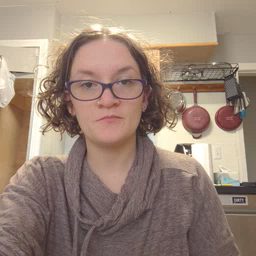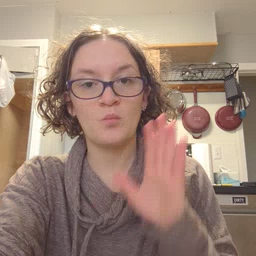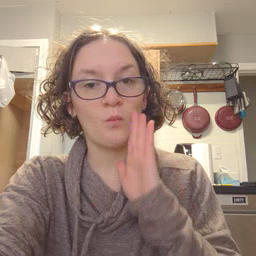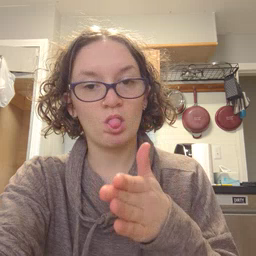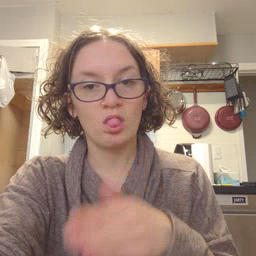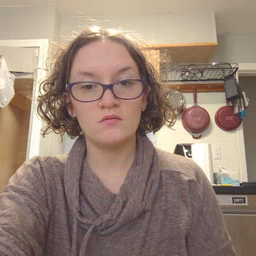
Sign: will